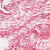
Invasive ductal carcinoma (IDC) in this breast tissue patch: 0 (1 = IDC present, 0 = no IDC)